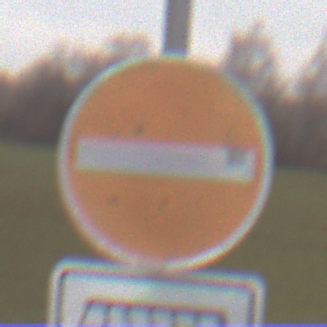
Verkehrszeichen: VerbotDerEinfahrt
Zusatzzeichen unten: MehrspurigeFahrzeugeFrei5
Umgebung: Outdoor, RoadRail
Tageszeit: Midday
Wetter: Overcast
Licht: Natural
Jahreszeit: NotSpecified
Kontrast: LowContrast